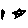
Label: star